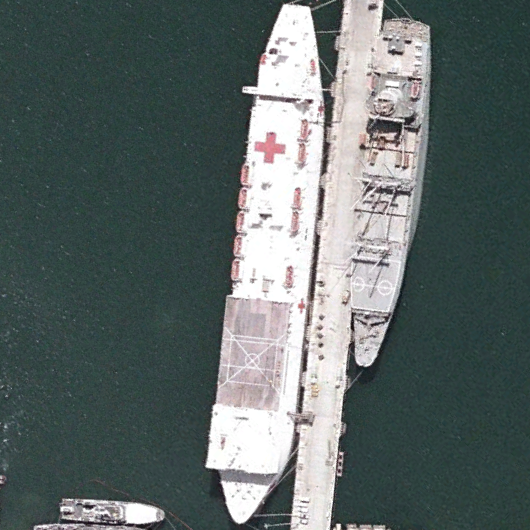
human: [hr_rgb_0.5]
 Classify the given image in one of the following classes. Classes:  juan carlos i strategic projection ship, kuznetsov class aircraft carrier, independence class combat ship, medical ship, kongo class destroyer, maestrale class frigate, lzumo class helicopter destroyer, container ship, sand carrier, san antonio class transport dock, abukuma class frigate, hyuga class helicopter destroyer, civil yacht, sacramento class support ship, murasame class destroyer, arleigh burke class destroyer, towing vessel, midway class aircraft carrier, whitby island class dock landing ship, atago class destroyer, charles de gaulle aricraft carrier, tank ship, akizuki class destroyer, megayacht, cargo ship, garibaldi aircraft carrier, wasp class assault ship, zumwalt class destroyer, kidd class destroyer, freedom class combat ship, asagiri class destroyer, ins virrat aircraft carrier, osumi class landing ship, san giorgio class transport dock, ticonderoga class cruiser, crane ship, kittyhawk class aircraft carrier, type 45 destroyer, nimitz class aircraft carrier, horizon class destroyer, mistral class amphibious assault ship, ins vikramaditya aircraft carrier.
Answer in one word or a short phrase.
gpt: Medical ship